Question: I'm sure I'm just missing something in my original class (conferenceview), but I can't wrap my head around exactly what is missing. When I attempt to build my tst_conferencepage.cpp file, which includes my conferenceview class, I get an error message regarding symbol(s) not found for architecture x86_64 when I try to instantiate an object of type conferenceview.
conferenceview.h:
'''
#ifndef CONFERENCEVIEW_H
#define CONFERENCEVIEW_H
#include "constants.h"
class conferenceView
{
QString conference; // Holds the current conference selected by the fan
QString division; // Holds the current division selected by the fan
public:
conferenceView(); // Default Constructor
void setConference(QString); // Sets the current conference of the fan
QString getConference(); // Returns the current conference of the fan
void setDivision(QString); // Sets the current division of the fan
QString getDivision(); // Gets the current division of the fan
QSqlQuery queryConference(QString); // Returns a query for the teams in a specified conference
QSqlQuery queryDivision(QString); // Returns a query for the teams in a specified conference
QSqlQueryModel* populateView(QString, int); // Returns a QSqlQueryModel index to display the queried data to the table view
};
#endif // CONFERENCEVIEW_H
'''
conferenceview.cpp:
'''
#include "conferenceview.h"
conferenceView::conferenceView()
{
this->conference = "";
this->division = "";
}
// Assigns conference to passed in QString
void conferenceView::setConference(QString conference) { this->conference = conference; }
// Returns conference
QString conferenceView::getConference() { return this->conference; };
// Assigns division to passed in QString
void conferenceView::setDivision(QString division) { this->division = division; }
// Returns division
QString conferenceView::getDivision() { return this->division; }
QSqlQuery conferenceView::queryConference(QString conference)
{
this->setConference(conference); // Sets current conference
// Queries database for team names by conference order by team name
QSqlQuery q;
q.prepare("SELECT TeamName "
"FROM TeamInfo "
"WHERE Conference = :conf "
"ORDER BY TeamName");
q.bindValue(":conf", conference);
q.exec();
return q;
}
QSqlQuery conferenceView::queryDivision(QString division)
{
// Sets current division
if( this->conference == "American Football Conference")
this->setDivision(division.prepend("AFC "));
else
this->setDivision(division.prepend("NFC "));
// Queries database for team names by division order by team name
QSqlQuery q;
q.prepare("SELECT TeamName "
"FROM TeamInfo "
"WHERE Division = :div "
"ORDER BY TeamName");
q.bindValue(":div", division);
q.exec();
return q;
}
QSqlQueryModel* conferenceView::populateView(QString str, int id)
{
QSqlQueryModel* qModel = new QSqlQueryModel;
// if id == 0, sets the qModel to the conference teams
if(id == 0)
{
this->setConference(str);
qModel->setQuery(this->queryConference(this->getConference()));
}
// if id == 1, sets the qModel to the division teams
else
{
this->setDivision(str);
qModel->setQuery(this->queryDivision(this->getDivision()));
}
// Sets the header title of the table view
qModel->setHeaderData(0, Qt::Horizontal, QObject::tr("Team Name"));
return qModel;
}
'''
tst_conferencepage.cpp:
'''
#include <QtTest>
#include "../NFL_Teams_App/conferenceview.h"
class ConferencePage : public QObject
{
Q_OBJECT
QVector<QString> AFC;
public:
ConferencePage();
private slots:
void testAFCConference();
};
ConferencePage::ConferencePage()
{
this->AFC = {"Baltimore Ravens", "Buffalo Bills", "Cincinnati Bengals",
"Cleveland Browns", "Denver Broncos", "Houston Texans",
"Indianapolis Colts", "Jacksonville Jaguars", "Kansas City Chiefs",
"Los Angeles Chargers", "Miami Dolphins", "New England Patriots",
"New York Jets", "Oakland Raiders", "Pittsburgh Steelers", "Tennessee Titans"};
}
void ConferencePage::testAFCConference()
{
'''
> '''
conferenceView c;
QSqlQuery query = c.queryConference("American Football Conference");
int index = 0;
while(query.next())
QVERIFY(this->AFC.at(index) == query.value(index));
'''
'''
}
'''
The blocked code in ConferencePage::testAFCConference() is where I instantiate an object of type conferenceView and the errors stem from.
UnitTests.pro:
'''
QT += core testlib sql
QT -= gui
TARGET = UnitTests
CONFIG += qt console warn_on depend_includepath testcase
CONFIG -= app_bundle
TEMPLATE = app
SOURCES += \
tst_conferencepage.cpp
'''
Project heirarchy:

Full error message:
> Undefined symbols for architecture x86_64:
"conferenceView::queryConference(QString)", referenced from:
ConferencePage::testAFCConference() in tst_conferencepage.o "conferenceView::conferenceView()", referenced from:
ConferencePage::testAFCConference() in tst_conferencepage.o ld: symbol(s) not found for architecture x86_64 clang: error: linker
command failed with exit code 1 (use -v to see invocation) make[1]:
[sub-UnitTests-make_first] Error 2 01:21:30: The process "/usr/bin/make" exited with code 2. Error while
building/deploying project NFLTeamsProject (kit: Desktop Qt 5.11.2
clang 64bit) When executing step "Make"
Any help is appreciated, thank you in advance!
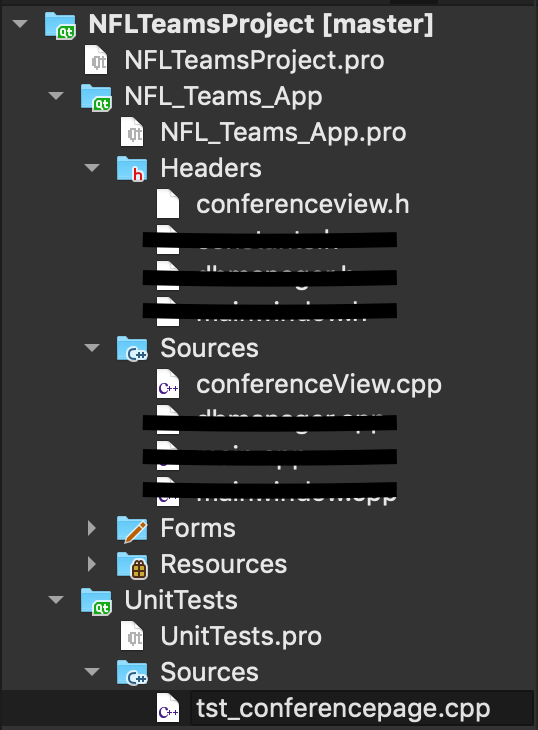
Answer: You're missing 'conferenceview.cpp' and 'conferenceview.h' in your 'UnitTest.pro' file, so linker doesn't know, what your test should be build from. Your '.pro' file should looks like below:
'''
QT += core testlib sql
QT -= gui
TARGET = UnitTests
CONFIG += qt console warn_on depend_includepath testcase
CONFIG -= app_bundle
TEMPLATE = app
VPATH = "../NFL_Teams_App"
SOURCES += \
tst_conferencepage.cpp conferenceview.cpp
HEADERS += conferenceview.h
'''